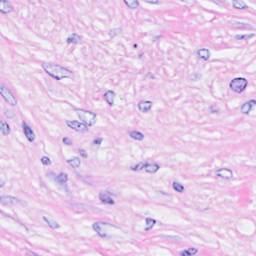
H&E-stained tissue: Breast